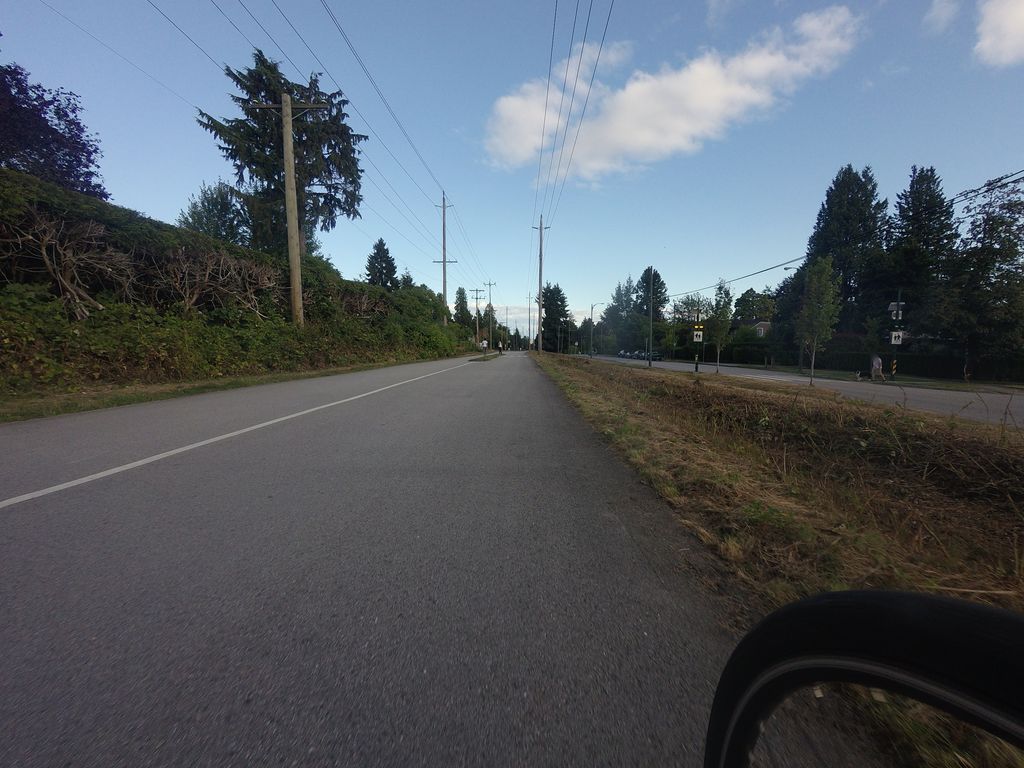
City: vancouver